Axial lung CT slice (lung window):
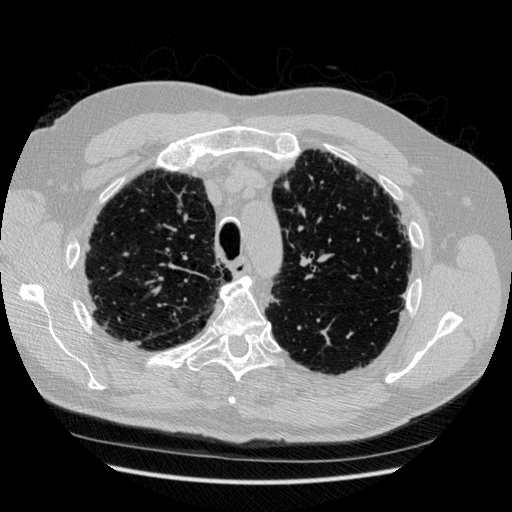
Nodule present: no